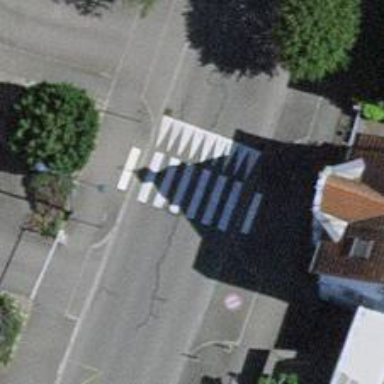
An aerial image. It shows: Uncontrolled zebra crossing on the road.